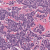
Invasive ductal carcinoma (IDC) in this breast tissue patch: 1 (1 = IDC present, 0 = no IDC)